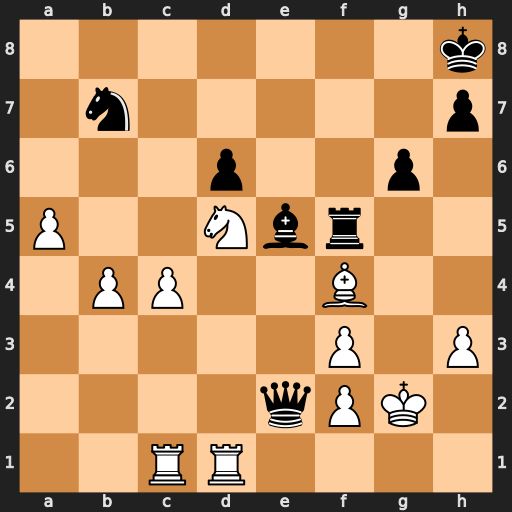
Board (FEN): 7k/1n5p/3p2p1/P2Nbr2/1PP2B2/5P1P/4qPK1/2RR4
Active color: w
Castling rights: -
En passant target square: -
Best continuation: Rd2 Qxd2 Bxd2